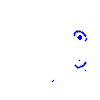
Particle: pion